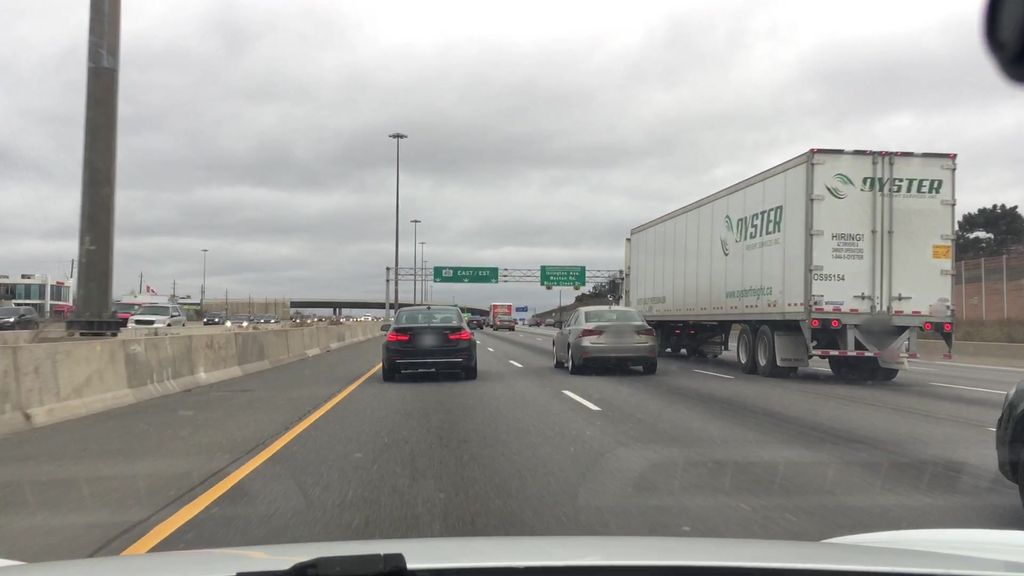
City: toronto